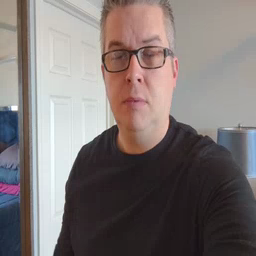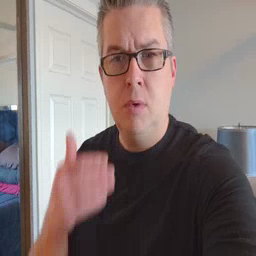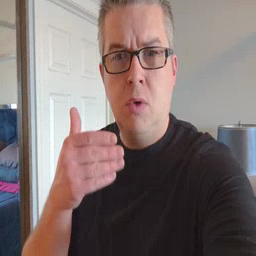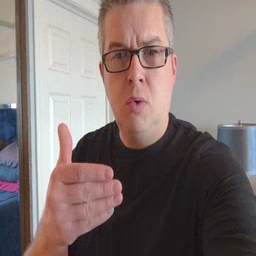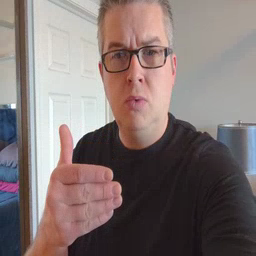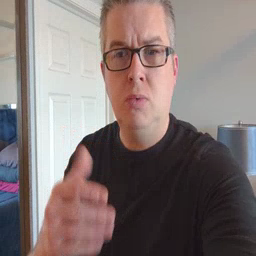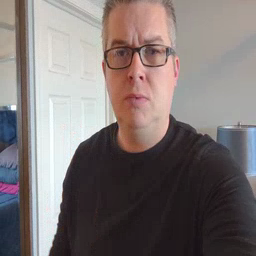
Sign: close